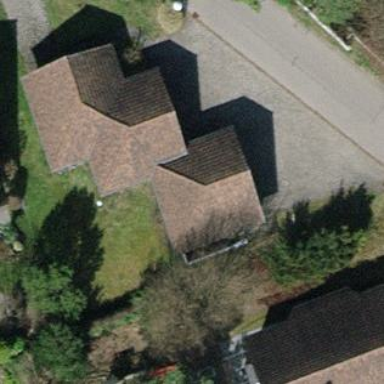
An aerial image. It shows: Group of garages.